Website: ulta-beauty
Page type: customer-info-address
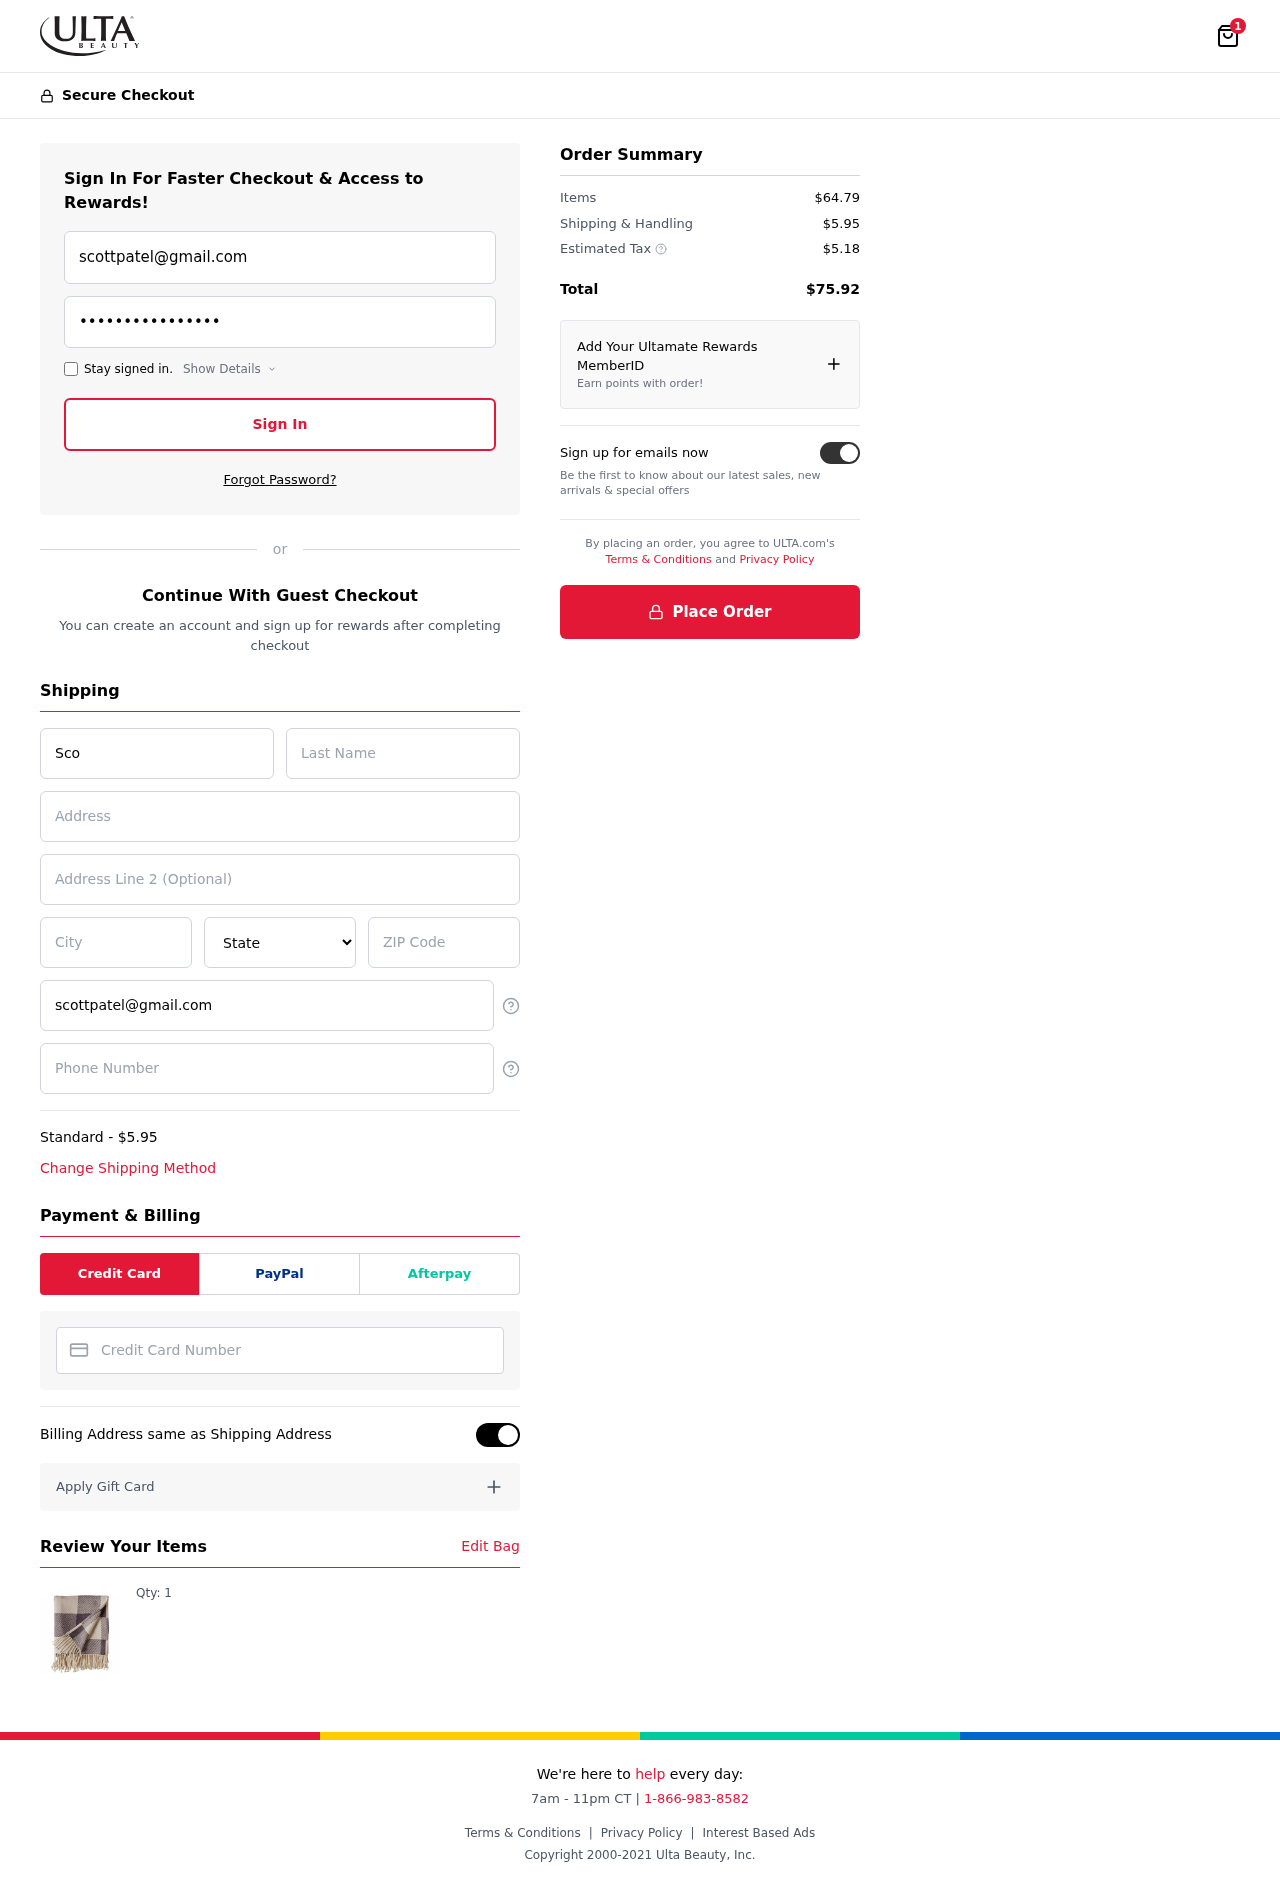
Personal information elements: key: PII_CARD_NUMBER
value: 2384 3877 0949 4101
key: PII_CITY
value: North Hector
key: PII_EMAIL
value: scottpatel@gmail.com
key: PII_FIRSTNAME
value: Scott
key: PII_LASTNAME
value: Patel
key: PII_PHONE
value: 5476016350
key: PII_POSTCODE
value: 61506
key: PII_STATE
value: Washington
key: PII_STREET
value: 909 Donald Circle
Product elements: key: PRODUCT1_QUANTITY
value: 1
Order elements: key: ORDER_NUM_ITEMS
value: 1
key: ORDER_SHIPPING_COST
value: $5.95
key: ORDER_ITEMS_TOTAL
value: $64.79
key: ORDER_SHIPPING_COST2
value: $5.95
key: ORDER_TAX
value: $5.18
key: ORDER_TOTAL
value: $75.92